Interaction volume radius: 10 \u00c5
Interaction volume height: 20 \u00c5
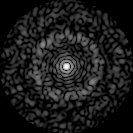
Disorder parameter: 0.8496